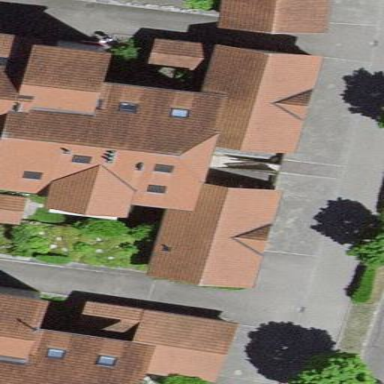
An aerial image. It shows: Group of garages.